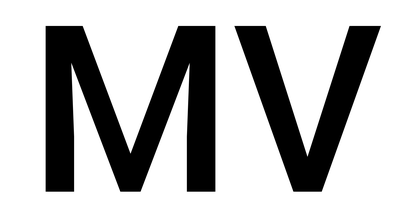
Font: Roboto_Medium